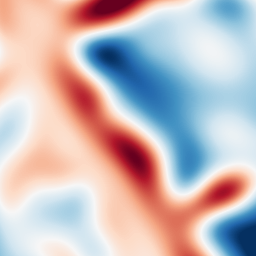
Category: multiscale
Decomposition family: log
Decomposition parameters: sigma: 20
Upsampling method: quintic
Upsampling parameters: scale: 2
Upsampling scale: 2